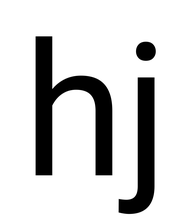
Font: Roboto_Regular